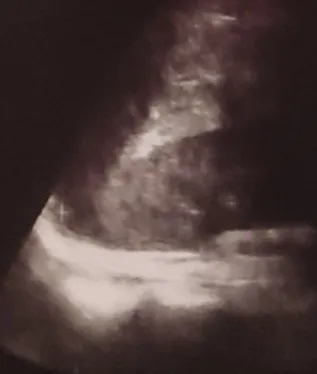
ultrasound showing a hypoechogenic range of the splenic compartment.
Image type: radiology (ultrasound)